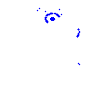
Particle: pion